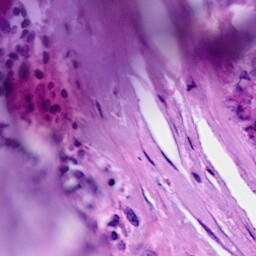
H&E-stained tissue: Breast